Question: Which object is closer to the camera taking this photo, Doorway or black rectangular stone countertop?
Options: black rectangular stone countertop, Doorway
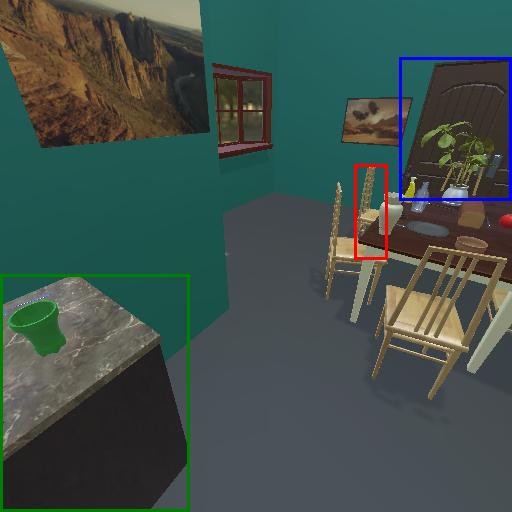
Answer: black rectangular stone countertop